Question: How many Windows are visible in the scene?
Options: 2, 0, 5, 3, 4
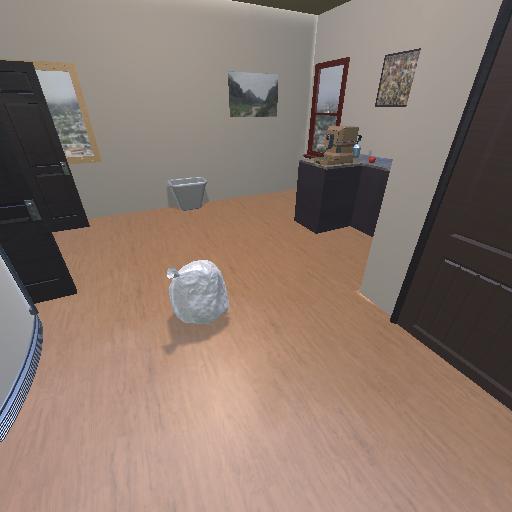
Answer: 2